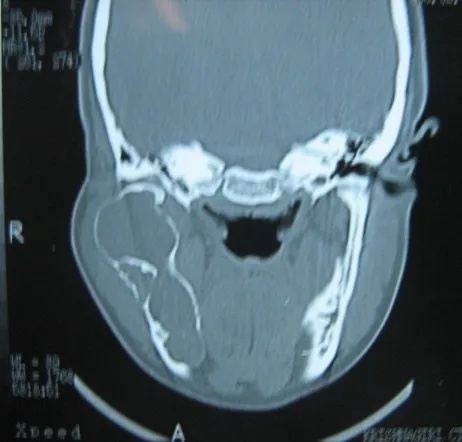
CT scan showing lesion in right hemimandible.
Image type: radiology (ct)